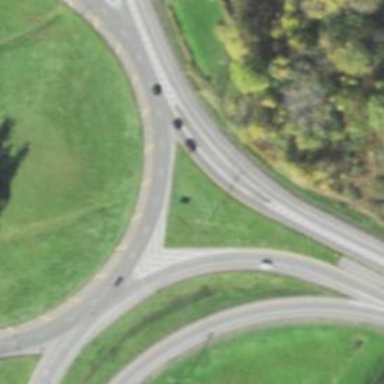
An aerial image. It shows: Roundabout on primary highway.